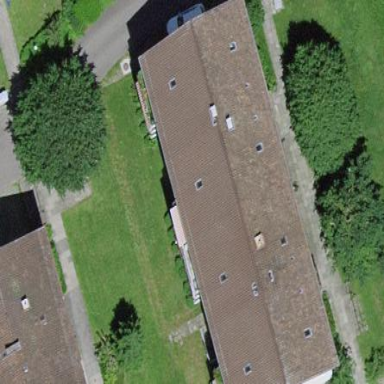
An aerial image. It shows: Gabled roof on building that houses apartments.